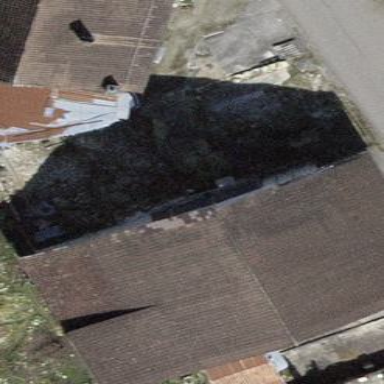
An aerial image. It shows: Building with gabled roof oriented across its structure.